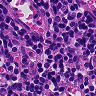
Metastatic tissue present: no